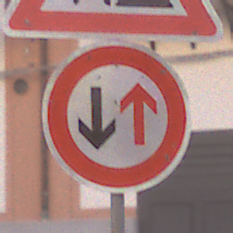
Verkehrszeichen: VorrangDesGegenverkehrs
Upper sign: Arbeitsstelle
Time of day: MorningAfternoon
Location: Outdoor (Urban)
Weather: PartlyCloudy
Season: NotSpecified
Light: Natural